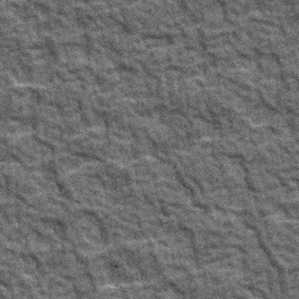
Label: frost